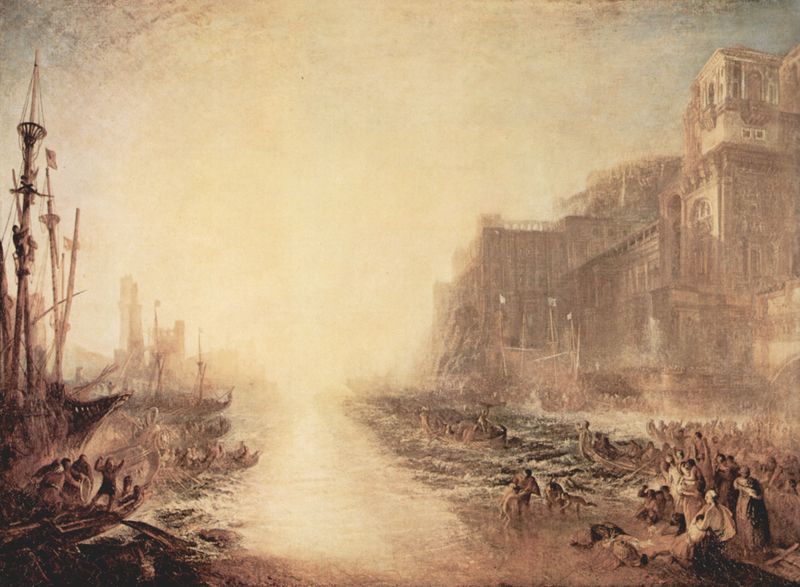
Titel: Regulus bricht von Rom auf
Künstler: William Turner
Standort: London
Institution: Tate Gallery
Schlagwörter: angriff, berg, blau, gemälde, himmel, kampf, meer, wasser, fluss, frauen, gelb, landschaft, menschen, ocker, see, stadt, ufer, braun, fenster, grau, hell, licht, männer, nacht, orange, straße, gebäude, haus, hund, rot, schloss, tiere, weg, leute, malerei, menge, architektur, blass, leinen, mensch, stein, tod, niederlande, horizont, häuser, spiegelung, gewässer, pfad, sonne, boot, boote, kinder, ruder, turm, gischt, schiff, schiffe, segel, strand, wellen, fahnen, italien, venedig, fahne, mast, dunst, nebel, hafen, masten, romantik, brausen, flut, krieg, schlacht, sturm, turner, soldaten, rudern, stimmung, lichteinfall, taue, blenden, palast, palazzo, strahlen, matrose, sonnig, schein, shore, water, atmosphäre, tempel, ankunft, london, armut, boats, storm, bauten, verwüstung, eau, ville, tosen, gleißend, lorrain, gens, mer, mastkorb, lorraine, piraten, claude lorrain, teilen, lcht, bateau, rue, strahlung, batiments, shiffe, gelee, schiffmasten, esclaves, flood, attaque, conquete, tosned